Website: apple
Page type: address-validator
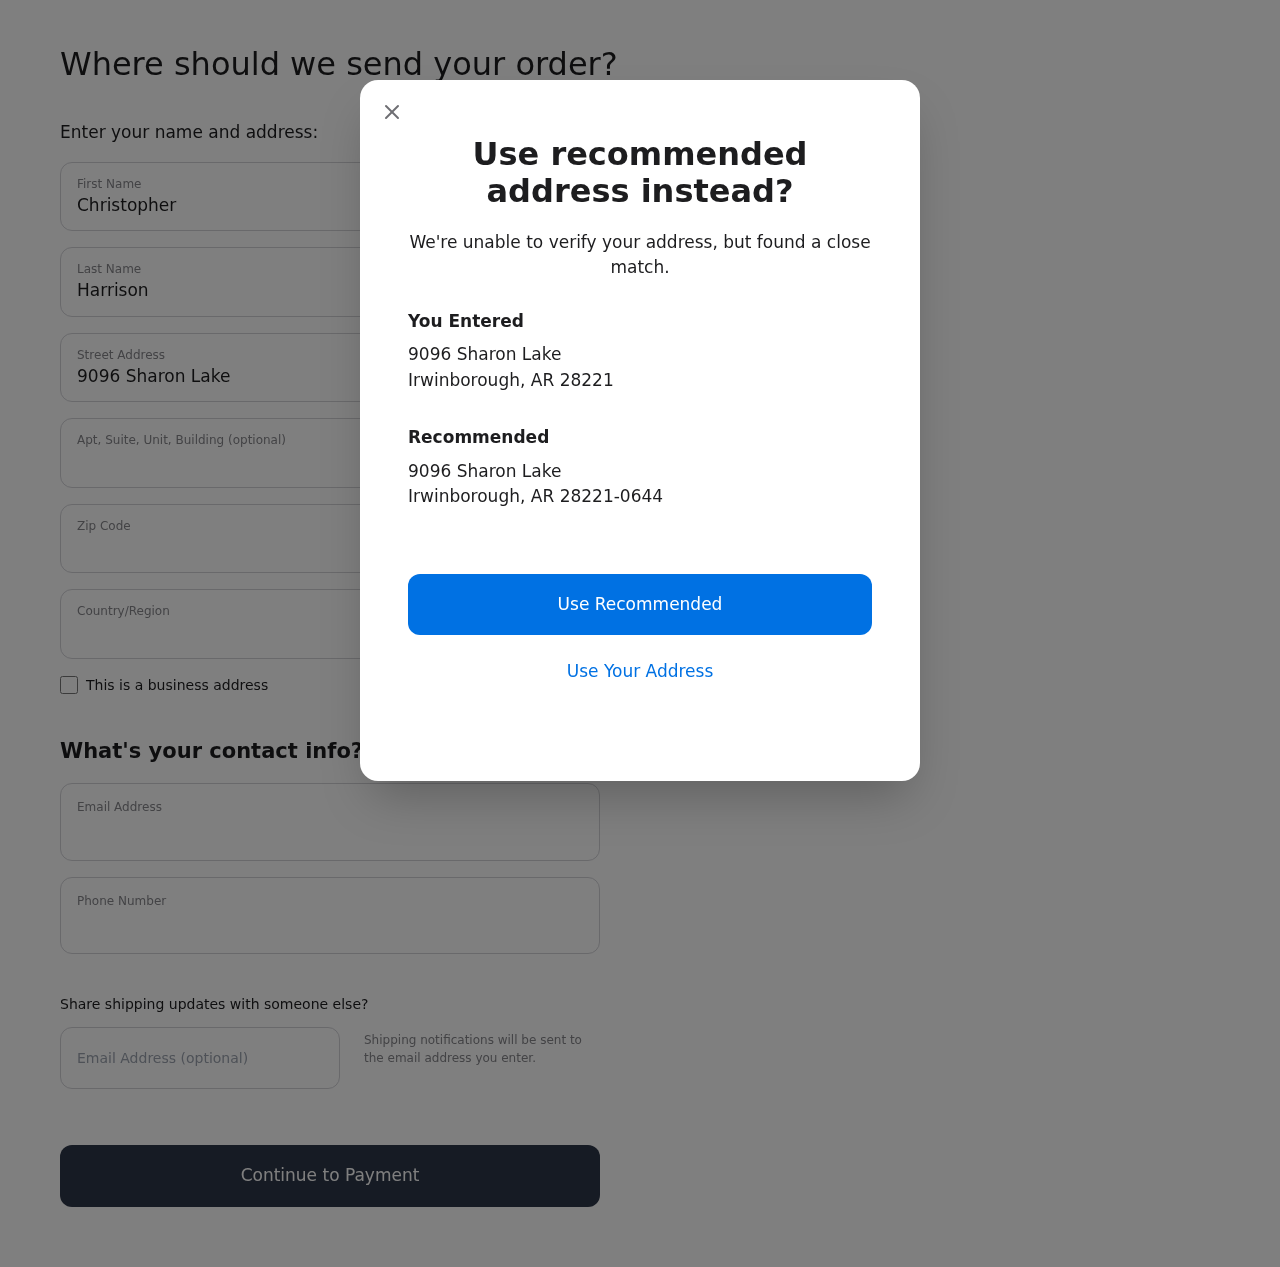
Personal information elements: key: PII_CITY
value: Irwinborough
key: PII_COUNTRY
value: United States
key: PII_EMAIL
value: christopherharrison@gmail.com
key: PII_FIRSTNAME
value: Christopher
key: PII_GIFT_EMAIL
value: jeffrey.maldonado@hotmail.com
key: PII_LASTNAME
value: Harrison
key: PII_PHONE
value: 5888547281
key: PII_POSTCODE
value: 28221
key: PII_POSTCODE_FULL
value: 28221-0644
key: PII_STATE_ABBR
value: AR
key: PII_STREET
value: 9096 Sharon Lake
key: PII_CITY2
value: Irwinborough
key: PII_STATE_ABBR2
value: AR